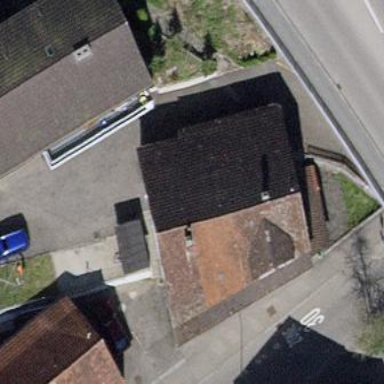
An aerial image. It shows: Building with tiled roof.